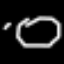
Label: octagon